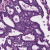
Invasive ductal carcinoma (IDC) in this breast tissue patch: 1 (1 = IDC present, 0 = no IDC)